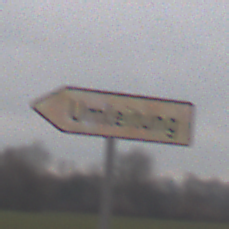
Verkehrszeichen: UmleitungswegweiserLinksweisend
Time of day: Midday
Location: Outdoor (RoadRail)
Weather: Overcast
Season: NotSpecified
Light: Natural